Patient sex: M
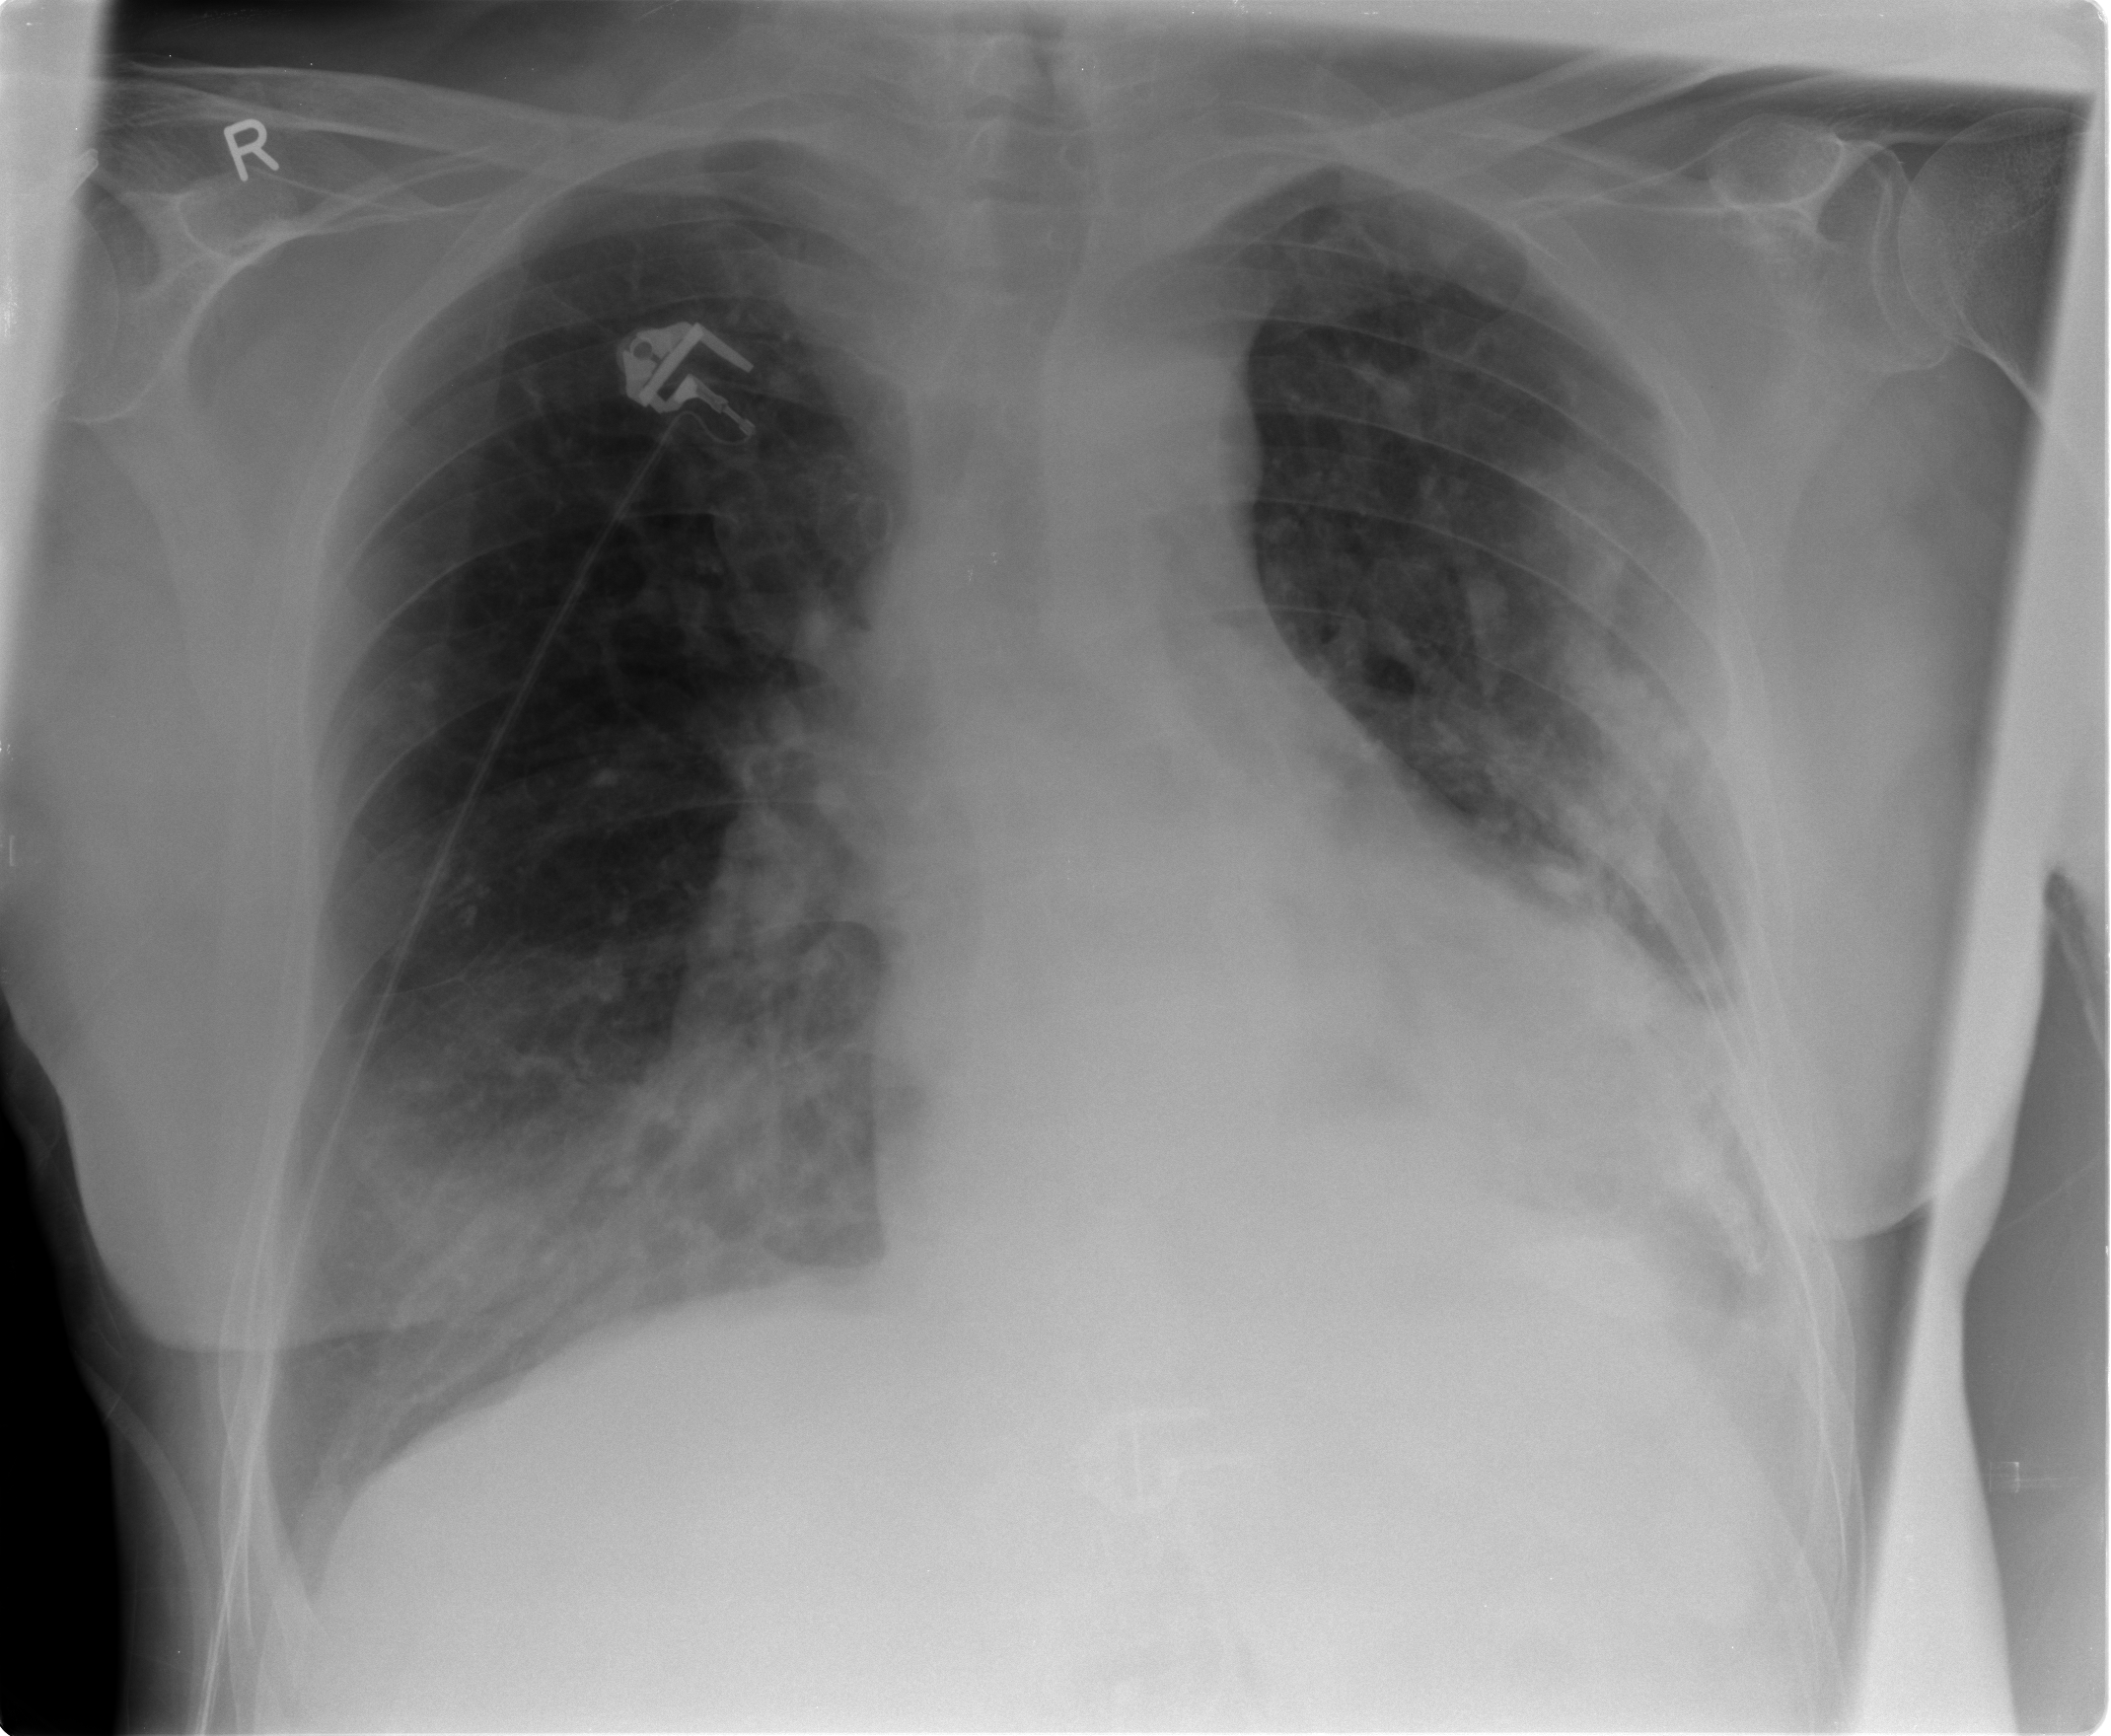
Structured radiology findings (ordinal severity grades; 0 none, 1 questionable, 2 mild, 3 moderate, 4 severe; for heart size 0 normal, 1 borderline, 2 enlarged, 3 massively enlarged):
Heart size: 2
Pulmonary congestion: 2
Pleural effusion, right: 0
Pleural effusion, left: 0
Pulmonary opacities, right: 1
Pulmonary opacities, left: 1
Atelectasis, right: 1
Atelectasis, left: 2